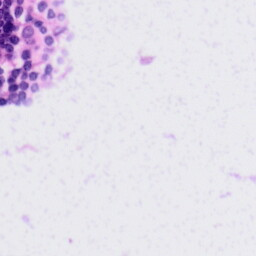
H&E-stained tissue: Tonsil